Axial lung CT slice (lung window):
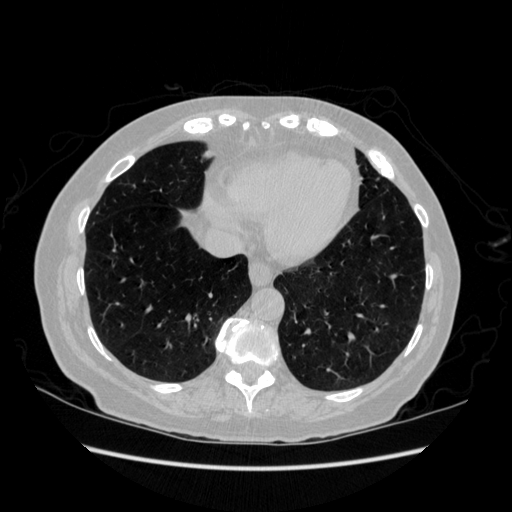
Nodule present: no